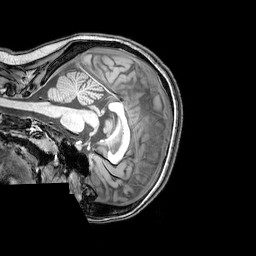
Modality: T1w
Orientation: sagittal
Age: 23
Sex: female
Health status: healthy
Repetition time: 0.081 s
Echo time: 0.037 s